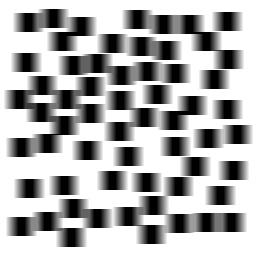
Squares: 60
Triangles: 0
Stars: 0
Total shapes: 60